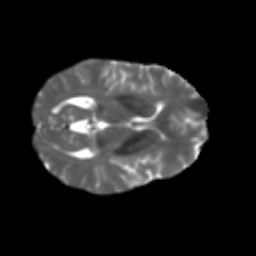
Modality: T2w
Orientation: axial
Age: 49
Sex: female
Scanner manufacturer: ge
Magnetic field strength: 3 T
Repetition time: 7.8 s
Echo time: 0.0606 s